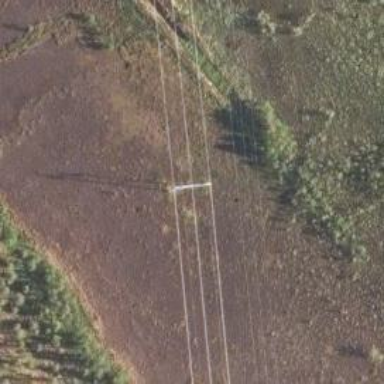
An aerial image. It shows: H-frame designed tower for power lines.